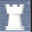
Piece: wR